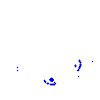
Particle: kaon